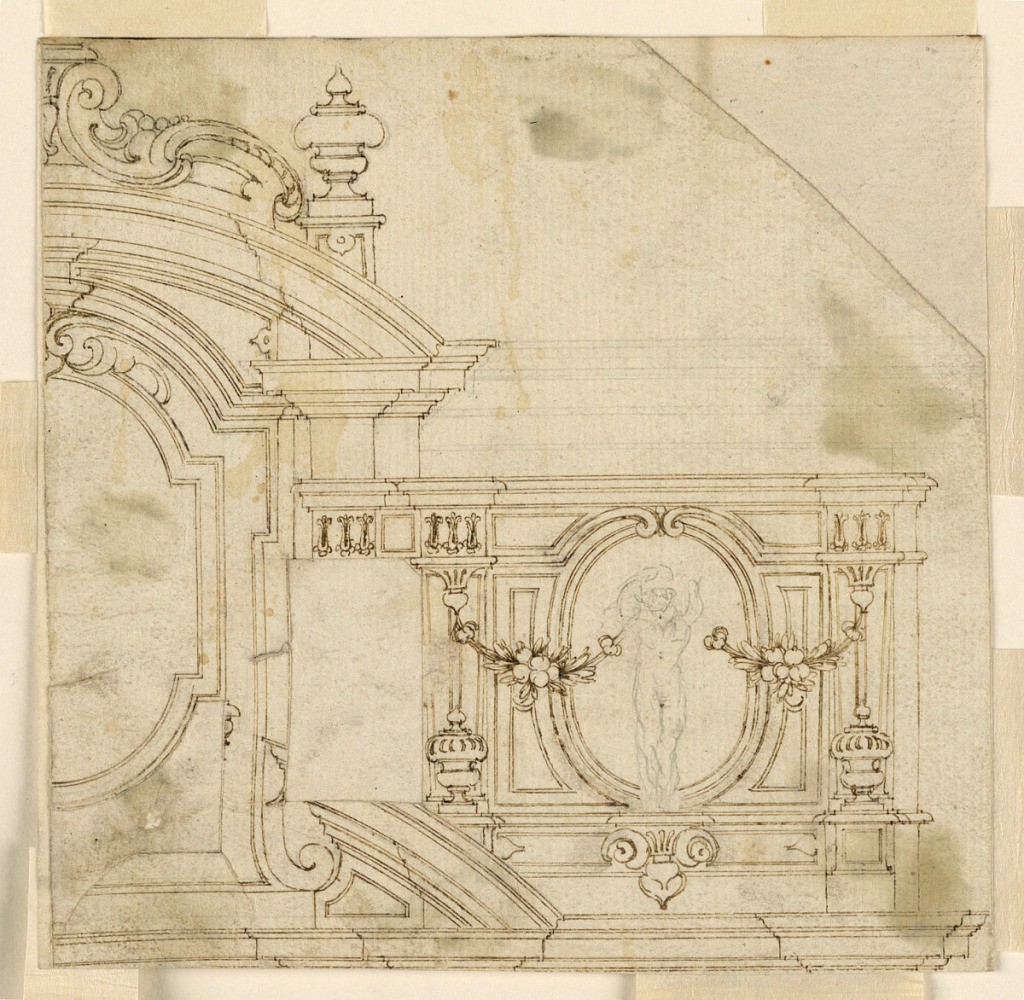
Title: Project for an Altar
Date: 1625–50
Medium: Black chalk, pen and ink on paper
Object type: Drawing
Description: Right half of design shown. In the pediment is a frame. At right is an attic with ovoid panel containing a sketch of a child. Festoons hang from brackets.